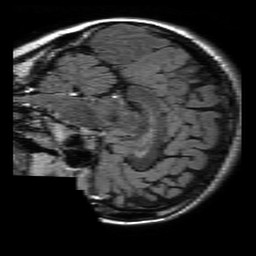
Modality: FLAIR
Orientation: sagittal
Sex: female
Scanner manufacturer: philips
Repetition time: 11 s
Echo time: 0.125 s